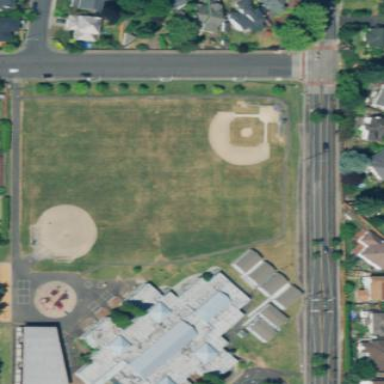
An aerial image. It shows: Baseball pitch for leisure land activities.